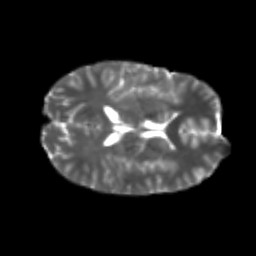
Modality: T2w
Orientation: axial
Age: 22
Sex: male
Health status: healthy
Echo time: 0.074 s